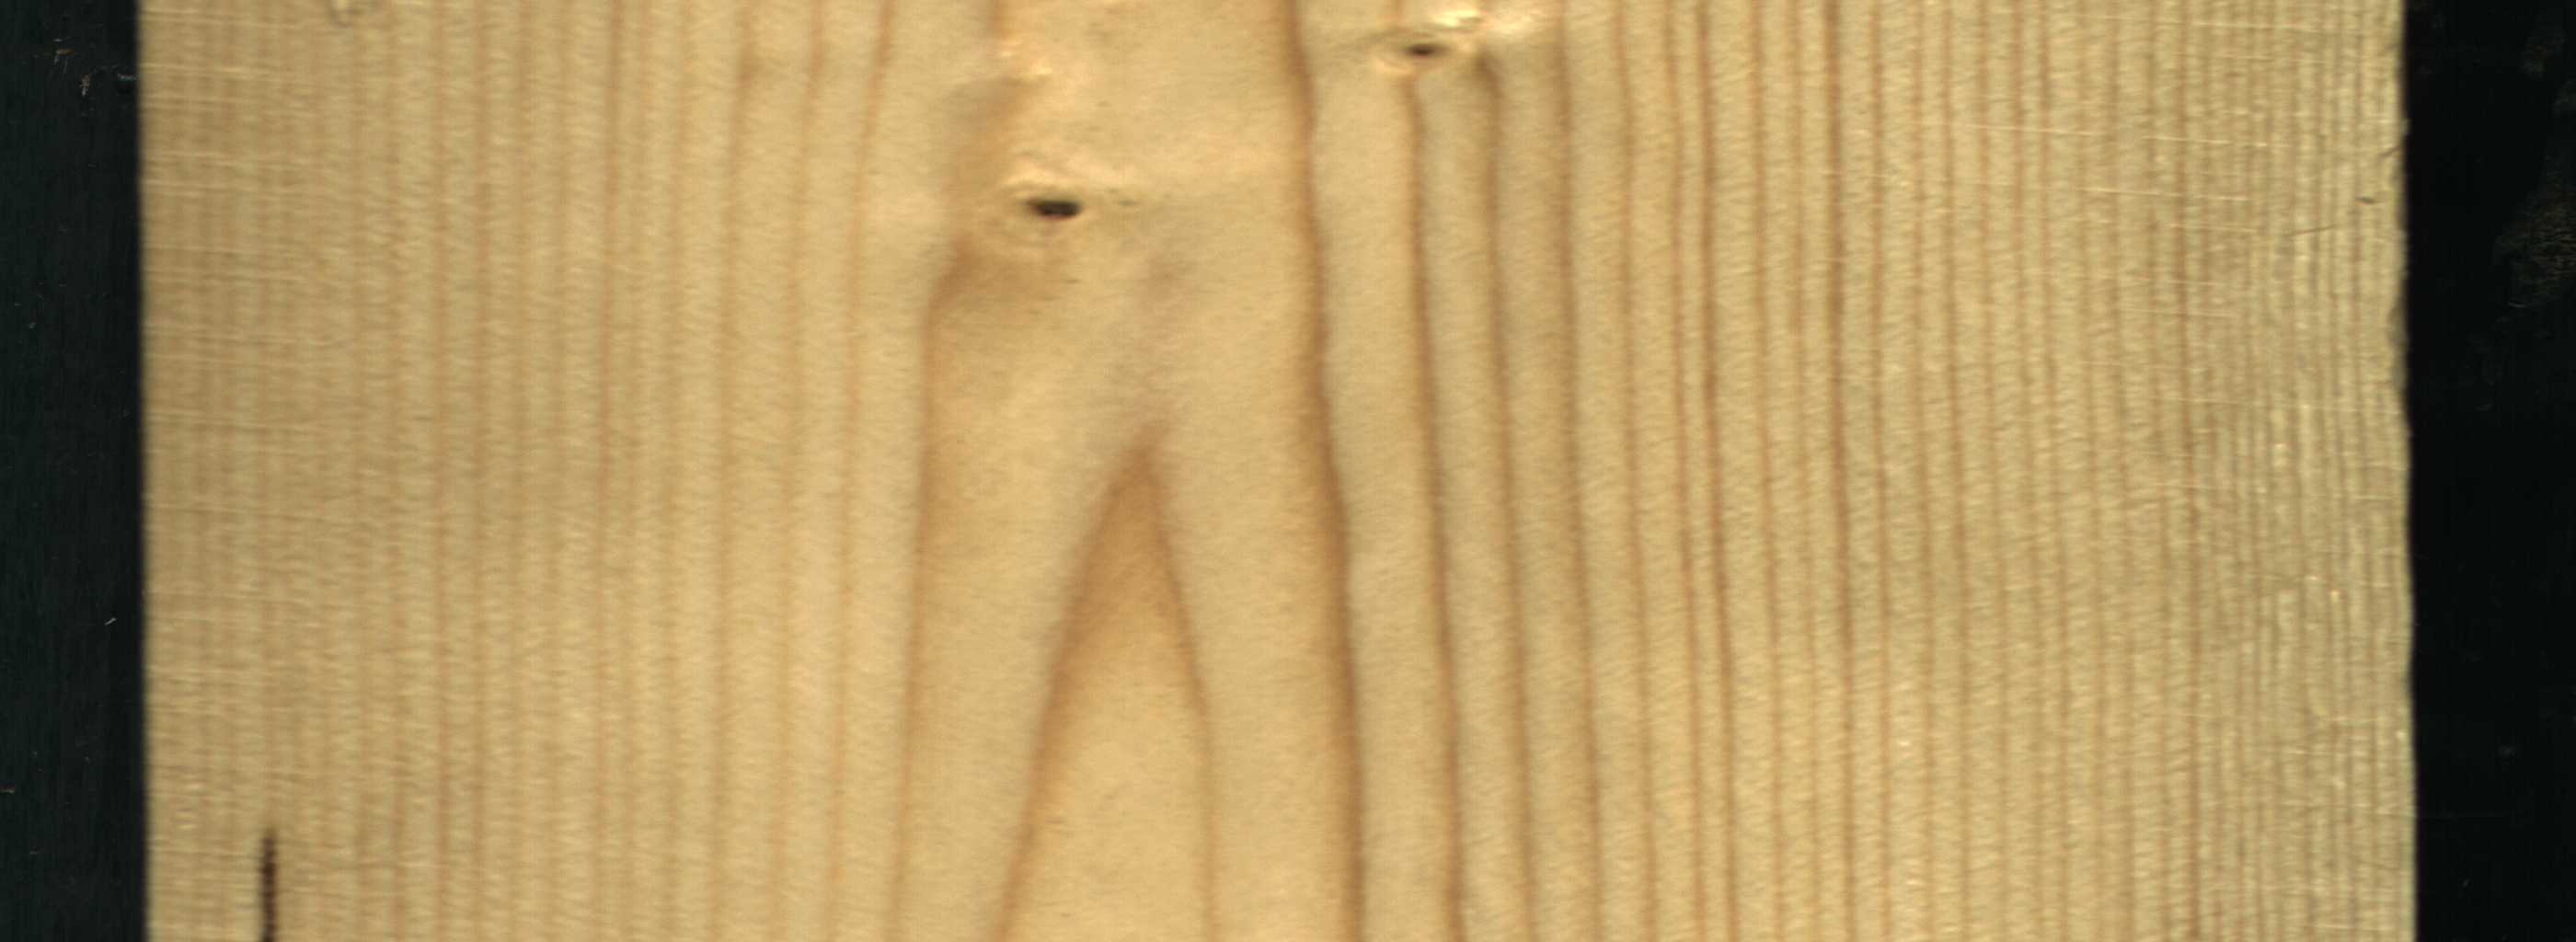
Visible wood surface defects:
resin
Crack
Crack
Dead_Knot
Live_Knot